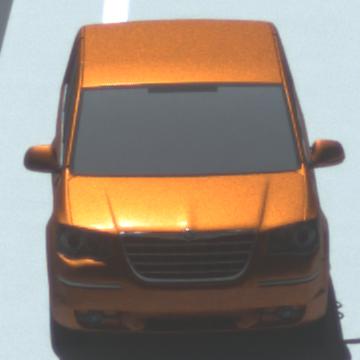
Make: Chrysler
Model: Grand Voyager 3.8
Detailed model: Grand Voyager
Model produced from: 2008/03
Model produced until: 2010/12
Doors: 5
Color: orange
Road condition: dry road
Daytime: midday
Contrast: medium contrast